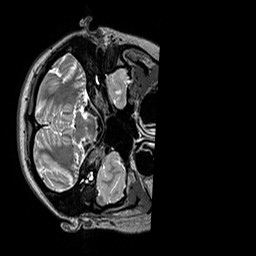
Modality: T2w
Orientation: axial
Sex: female
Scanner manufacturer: siemens
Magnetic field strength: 3 T
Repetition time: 3.2 s
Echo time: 0.409 s